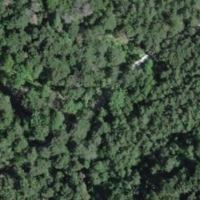
EUNIS habitat code: 43
Species observed at this site:
Volucella zonaria
Argynnis paphia
Calopteryx virgo
Pararge aegeria